Aerial crown-view tile of a tropical tree (Barro Colorado Island, Panama), acquired 20240813:
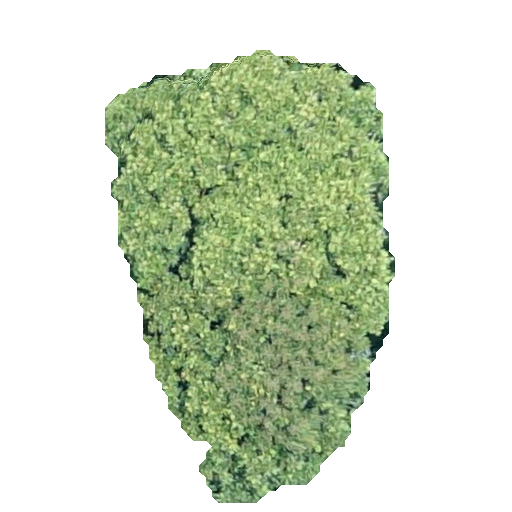
Species: Dipteryx oleifera
GBIF accepted scientific name: Dipteryx oleifera
Crown area: 146.262 m²